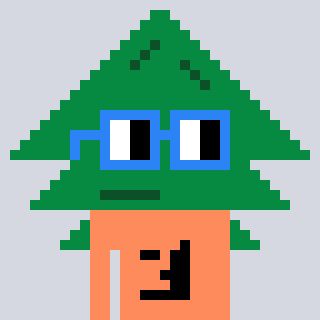
a pixel art character with square blue glasses, a fir-shaped head and a peachy-colored body on a cool background